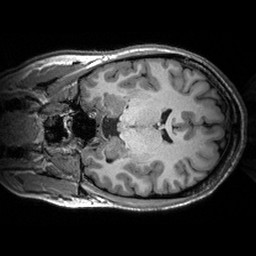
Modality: T1w
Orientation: coronal
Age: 28
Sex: female
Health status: healthy
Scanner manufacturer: siemens
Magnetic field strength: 3 T
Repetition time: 2.53 s
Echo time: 0.00288 s